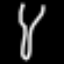
Label: fork